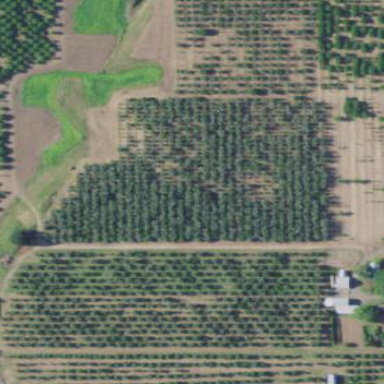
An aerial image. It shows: Orchard.